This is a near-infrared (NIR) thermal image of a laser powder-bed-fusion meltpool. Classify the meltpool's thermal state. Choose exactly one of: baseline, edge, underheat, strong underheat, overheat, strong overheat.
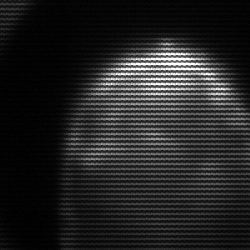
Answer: edge